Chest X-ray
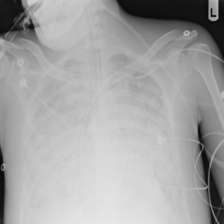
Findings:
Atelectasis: negative
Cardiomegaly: negative
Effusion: negative
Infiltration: negative
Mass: negative
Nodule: negative
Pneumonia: negative
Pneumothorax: negative
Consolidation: negative
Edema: positive
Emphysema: negative
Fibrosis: negative
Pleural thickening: negative
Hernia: negative